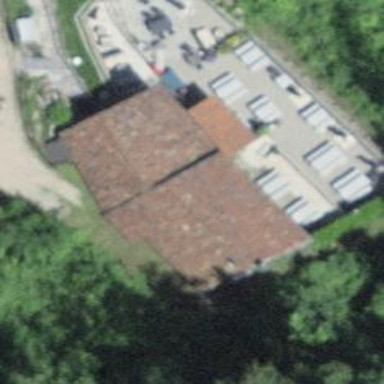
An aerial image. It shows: Restaurant.